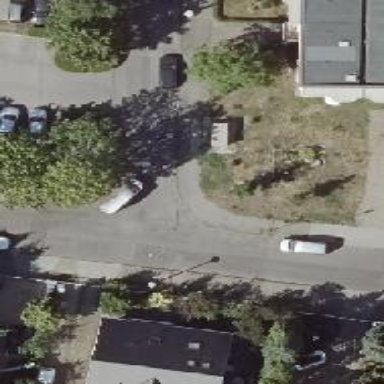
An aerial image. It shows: Asphalt sidewalk.